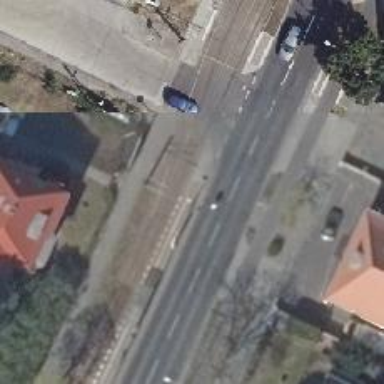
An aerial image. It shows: Platform for public transport with shelter. It is tram platform.